Field crop: maize
Growth stage: 2
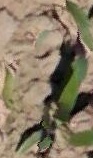
Species: maize